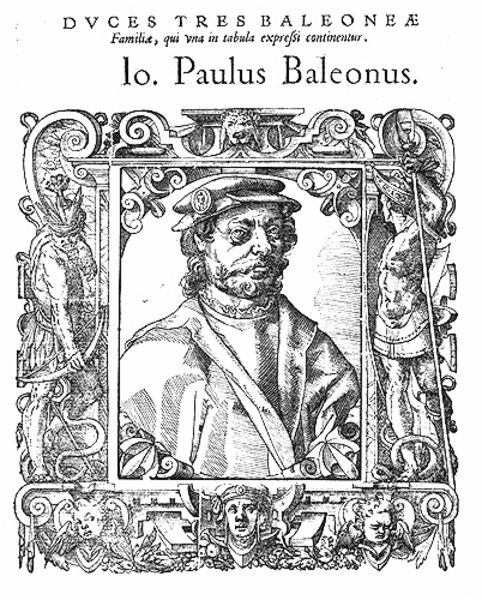
Titel: Bildnis des Giovanni Paolo Baglioni
Künstler: Tobias Stimmer
Institution: (Seriendruck)
Schlagwörter: mann, weiß, menschen, grau, hut, köpfe, nase, schwarz, zeichnung, tiere, ornament, bart, gesichter, kappe, mütze, augen, gesicht, kragen, rahmen, vollbart, bild, bildnis, portrait, porträt, mantel, personen, pflanzen, brustbild, locken, renaissance, engel, putte, holzschnitt, schrift, bogen, grafik, figuren, lanze, inschrift, brauen, floral, ornamente, verzierung, maske, buch, druck, stich, seite, illustration, schlange, titelblatt, herrscher, allegorie, ritter, barett, krieger, herzog, rechteckig, herz, volute, schnecken, putten, pfeil, arabeske, frontispiz, seriendruck, buchschmuck, paulus, wassergott, baleonus, t, n, paulus baleonus, baloeonus, dvces, 10., duces